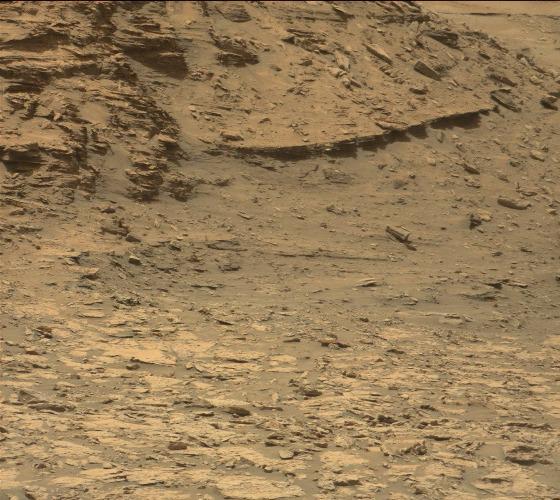
Terrain classes present: Bedrock, Gravel / Sand / Soil, Rock, Shadow